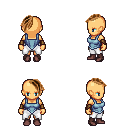
a pixel art fantasy rpg character, female body template, human, tanned skin, blue vest, white pants, brown long mohawk hairstyle, cloth bracers, maroon shoes, four views (front, back, left, right), 2x2 character sprite sheet, small pixel art, hard edges, no anti-aliasing